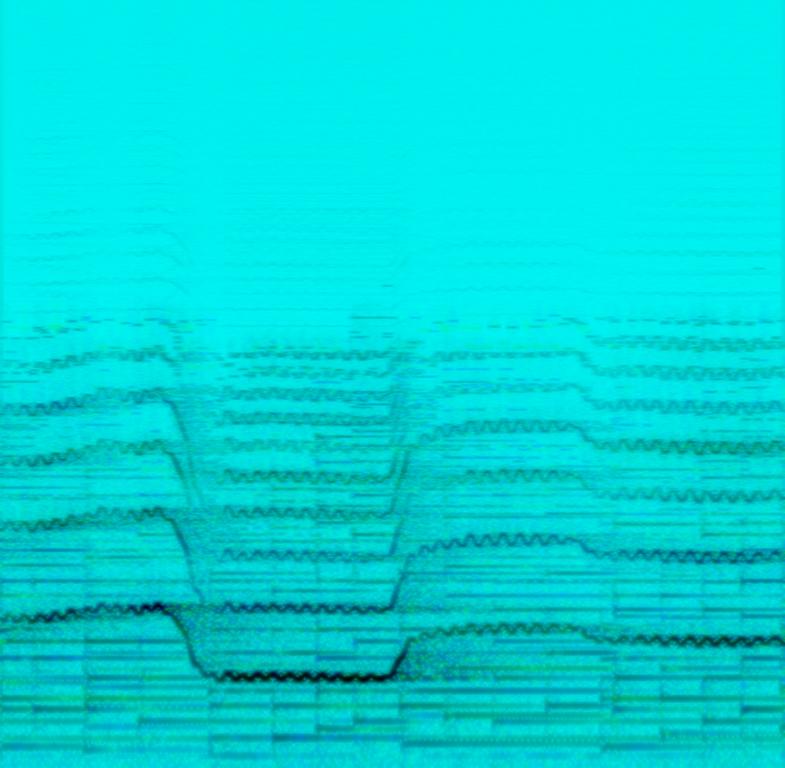
The low quality recording features a live performance of mellow arpeggiated piano melody playing in the background and theremin sad lead melody playing on top of it. It sounds emotional, sad, muffled and dull, as the recording is lacking some high frequencies.